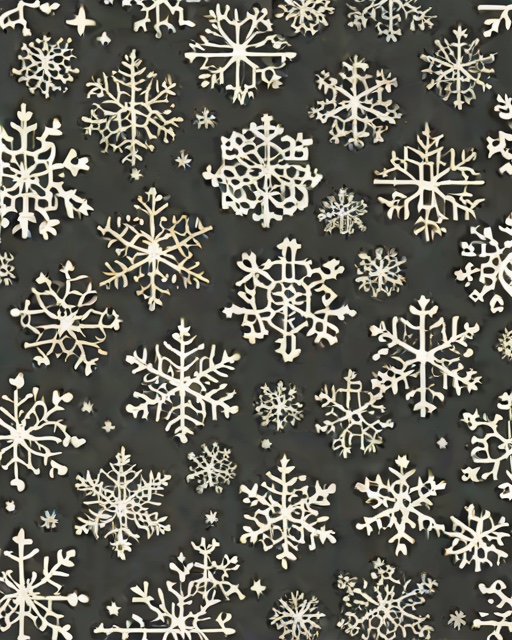
Category: Winter